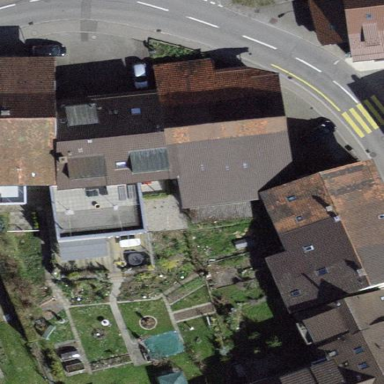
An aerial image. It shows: Building with tile roof.